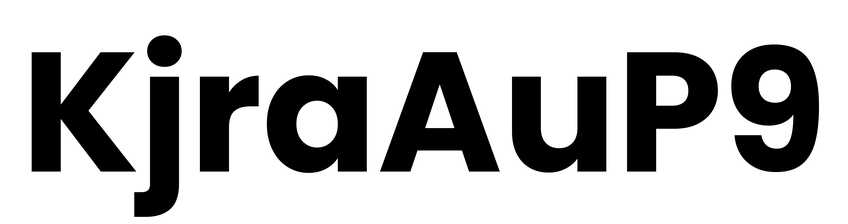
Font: Poppins-Bold